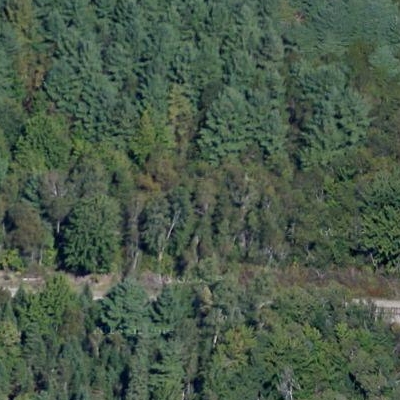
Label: Forest